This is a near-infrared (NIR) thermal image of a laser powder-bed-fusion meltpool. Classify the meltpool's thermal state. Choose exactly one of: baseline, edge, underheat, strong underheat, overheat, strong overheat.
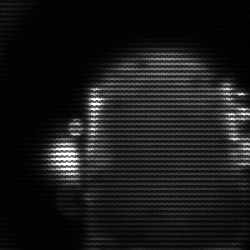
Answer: baseline